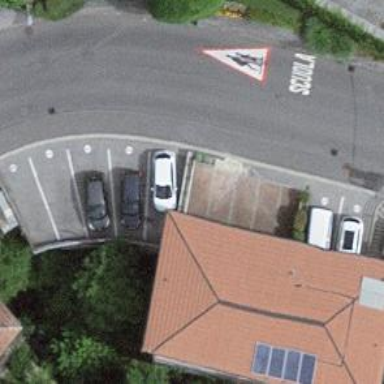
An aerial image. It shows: Parking area with surface.